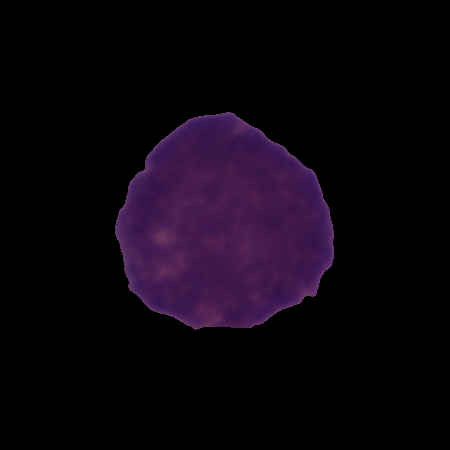
Label: cancer